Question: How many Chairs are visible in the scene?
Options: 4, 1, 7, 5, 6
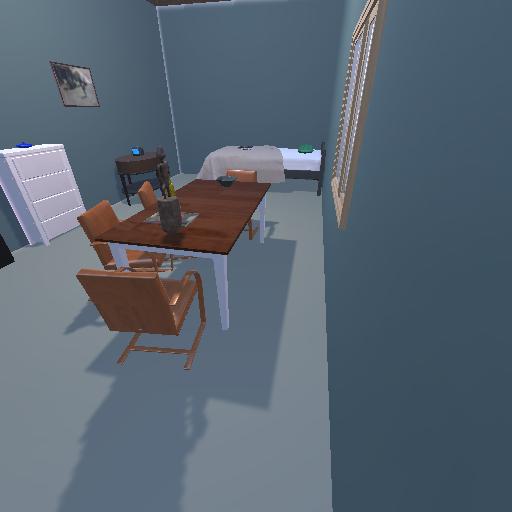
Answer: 4